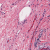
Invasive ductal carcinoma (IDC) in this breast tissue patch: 0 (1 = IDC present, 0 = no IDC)